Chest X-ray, PA view. Patient: 40 years old, sex F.
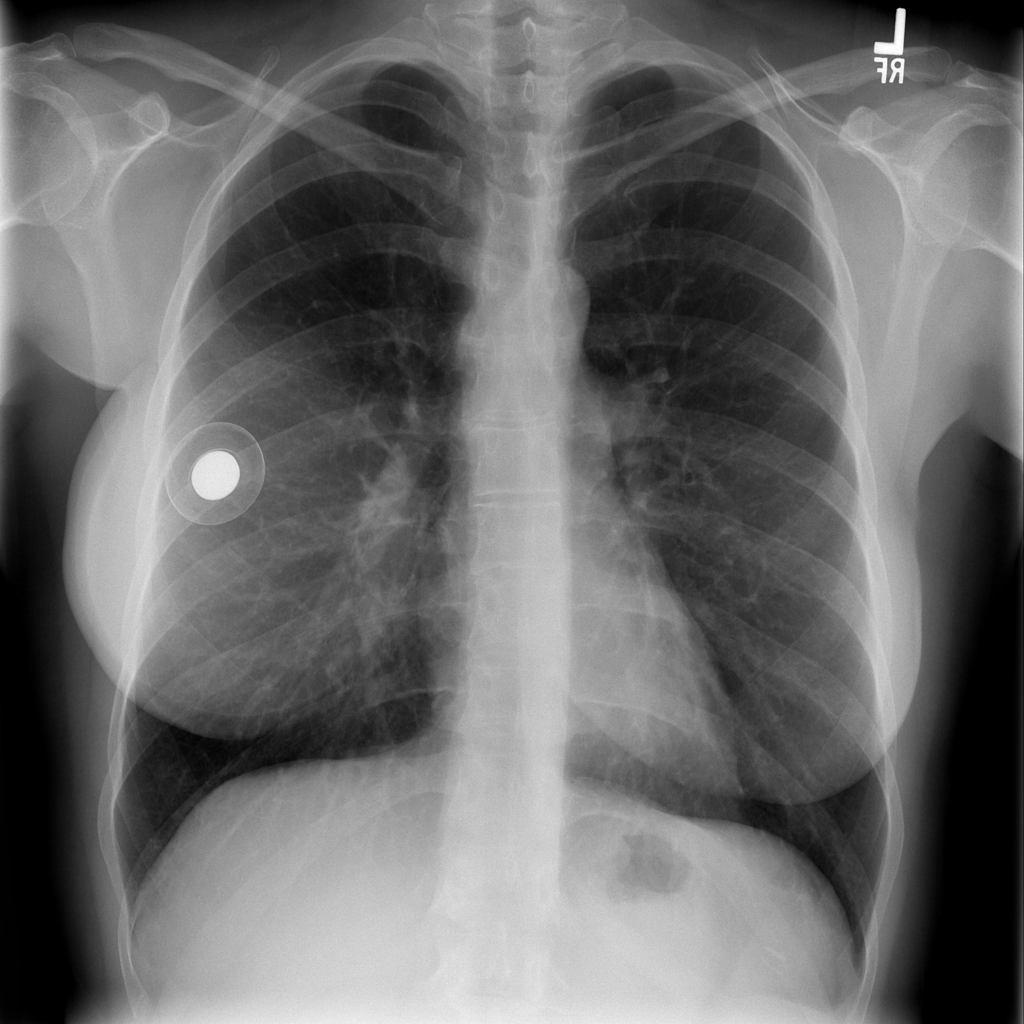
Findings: No Finding